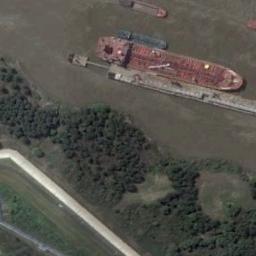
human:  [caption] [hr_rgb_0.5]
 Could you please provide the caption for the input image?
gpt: There is a ship on the shore next to some trees .

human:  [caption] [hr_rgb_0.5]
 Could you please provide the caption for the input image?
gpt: There are many trees beside the ships .

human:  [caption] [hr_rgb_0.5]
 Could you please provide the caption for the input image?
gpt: The orange cargo ship is docked at the dock and some smaller ships are next to it .

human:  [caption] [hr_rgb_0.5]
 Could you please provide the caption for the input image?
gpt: Several blue and red ships are docked or docked or are driving .

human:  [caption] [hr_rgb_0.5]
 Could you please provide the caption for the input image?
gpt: The red ship is at the harbor beside many green trees .